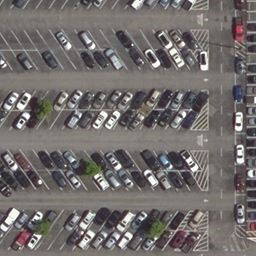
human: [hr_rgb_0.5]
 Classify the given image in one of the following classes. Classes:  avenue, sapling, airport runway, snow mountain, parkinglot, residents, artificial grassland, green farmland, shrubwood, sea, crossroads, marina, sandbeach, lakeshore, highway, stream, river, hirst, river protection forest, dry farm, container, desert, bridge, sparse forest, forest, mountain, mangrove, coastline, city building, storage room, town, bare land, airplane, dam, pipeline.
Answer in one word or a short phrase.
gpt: parkinglot